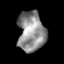
Tissue: prostate
Cell type: T cells
Senescence score: 0.7353
Nuclear area (px): 1060
Mean DAPI intensity: 140.775